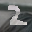
Label: 2